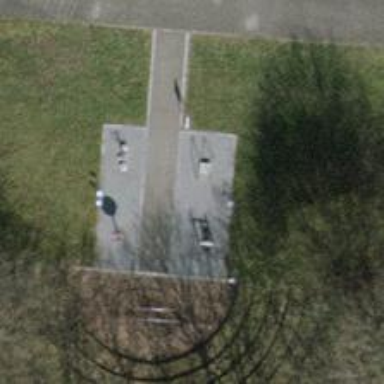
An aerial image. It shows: Fitness station in leisure land area.